Interaction volume radius: 5 \u00c5
Interaction volume height: 10 \u00c5
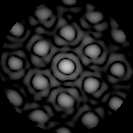
Disorder parameter: 0.3287